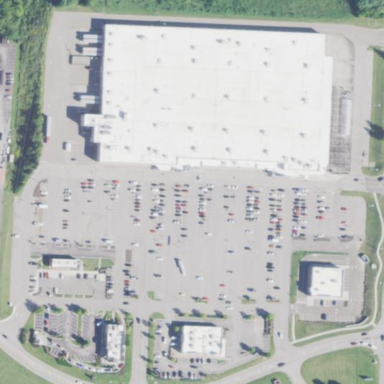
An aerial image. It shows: Retail area.